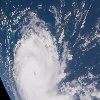
Label: cloud